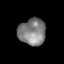
Tissue: prostate
Cell type: B cells
Senescence score: 0.7339
Nuclear area (px): 711
Mean DAPI intensity: 128.314